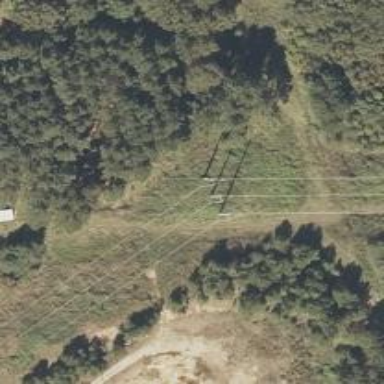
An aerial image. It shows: H-frame power tower with distinctive design.